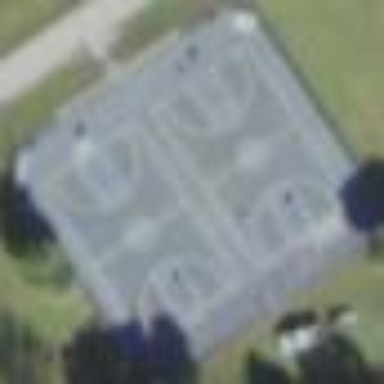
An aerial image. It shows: Basketball court located in leisure land pitch.